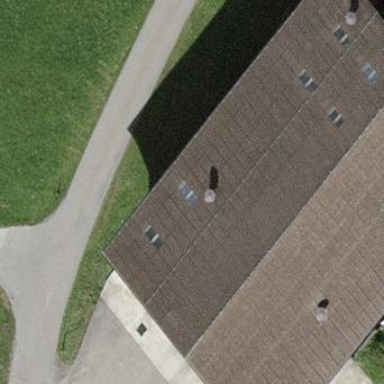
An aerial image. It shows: Farm building.